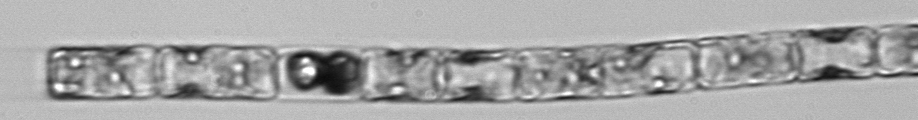
Label: Guinardia_delicatula_TAG_internal_parasite